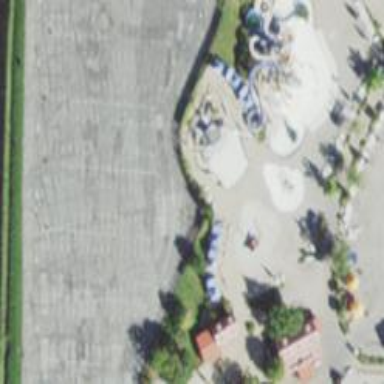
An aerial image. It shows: Water slide attraction.